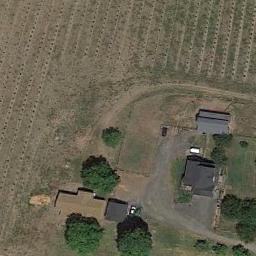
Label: sparse_residential